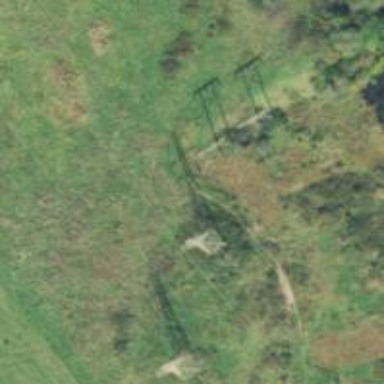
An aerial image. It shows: H-frame designed tower for power lines.